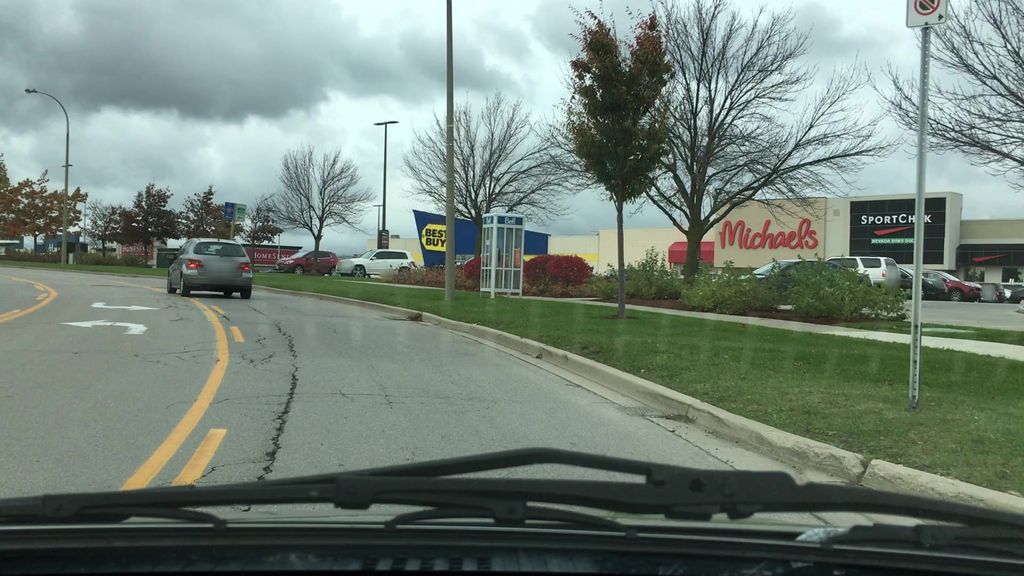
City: hamilton